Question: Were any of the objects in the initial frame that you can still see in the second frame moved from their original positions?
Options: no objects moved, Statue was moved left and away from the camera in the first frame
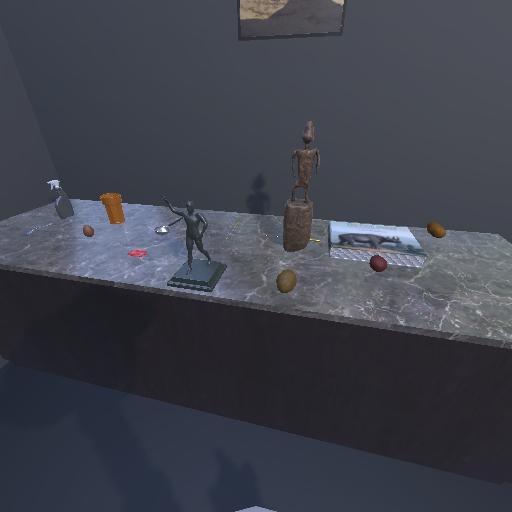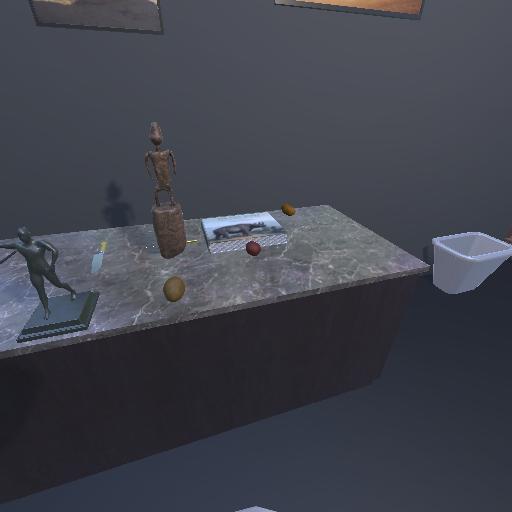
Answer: no objects moved